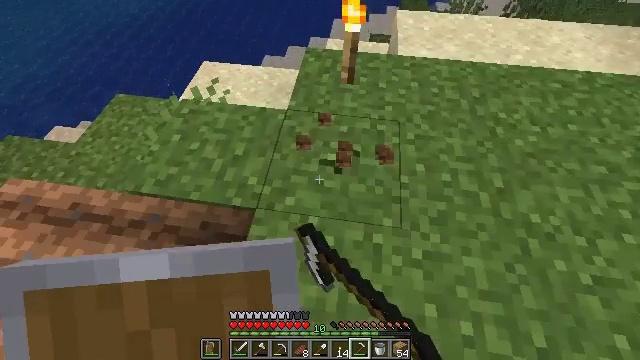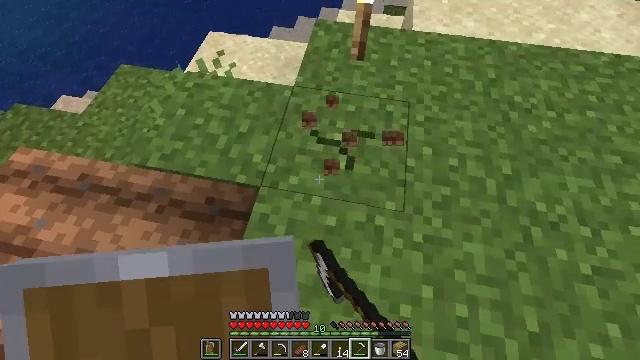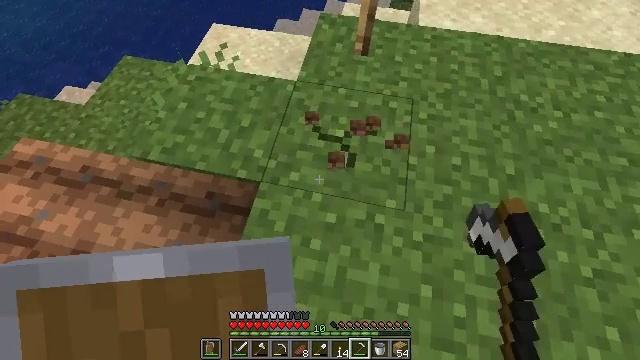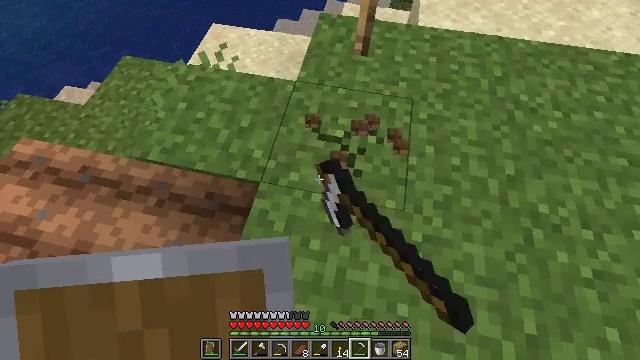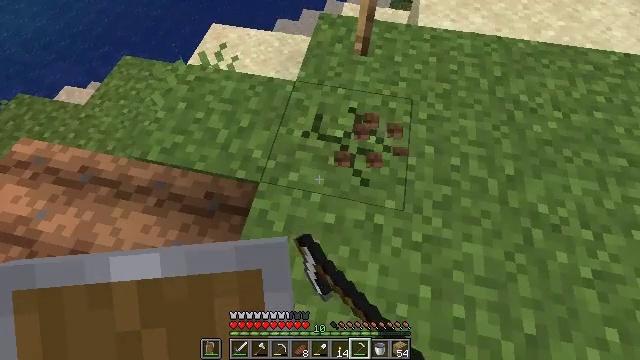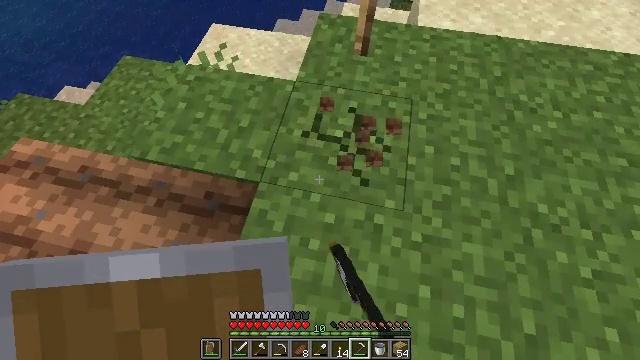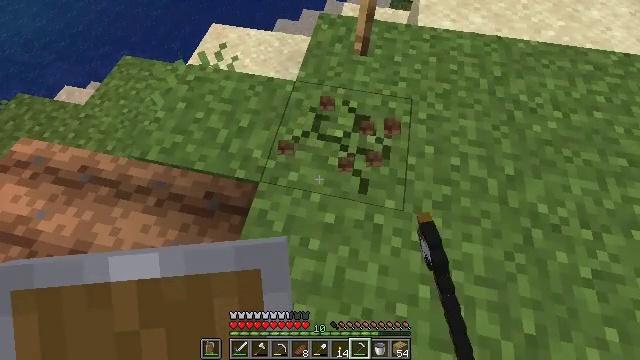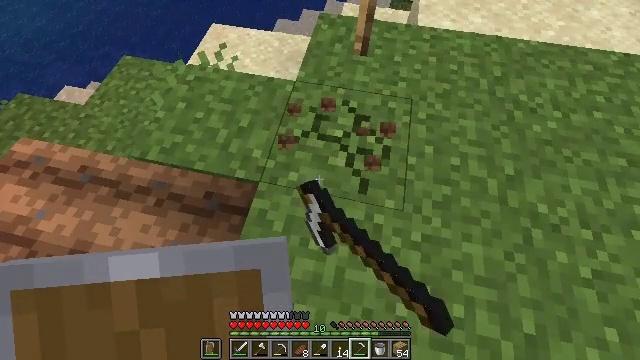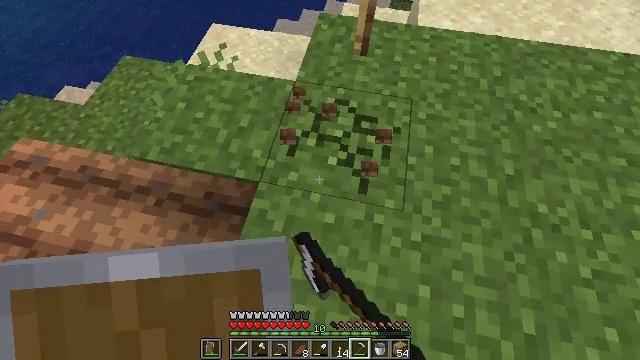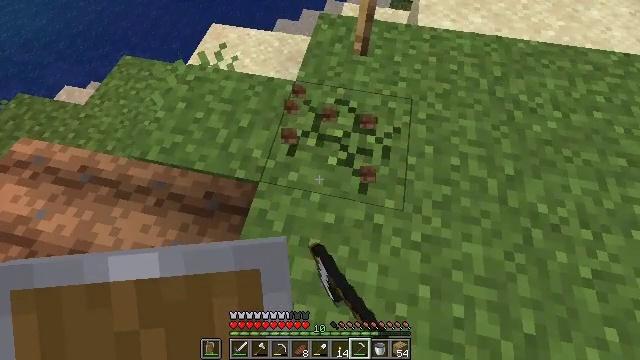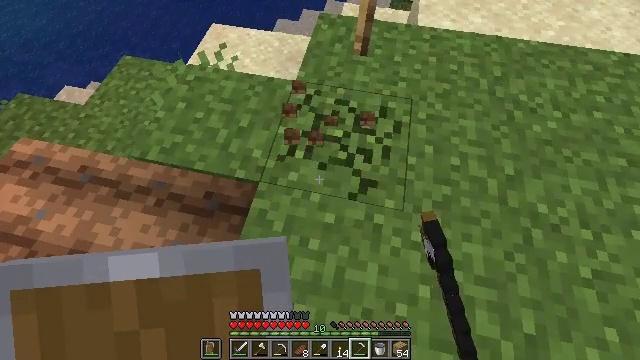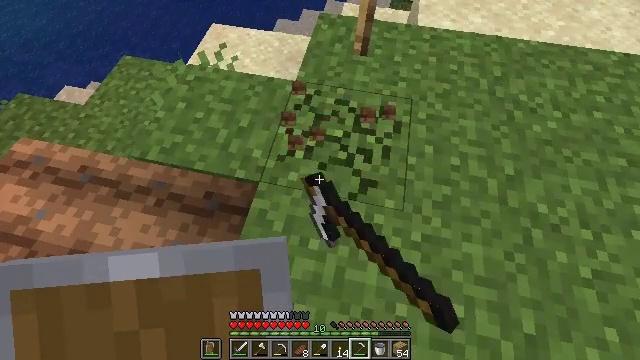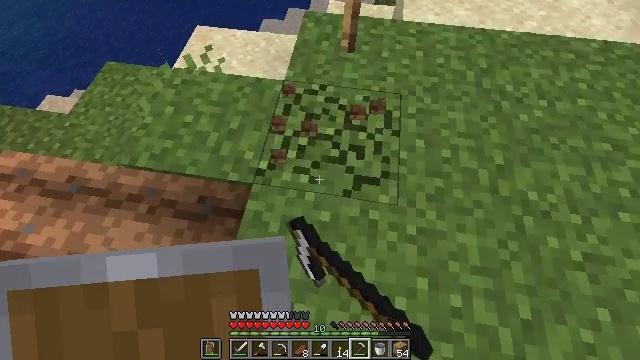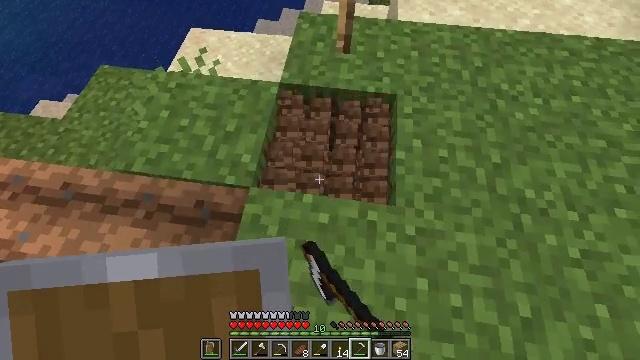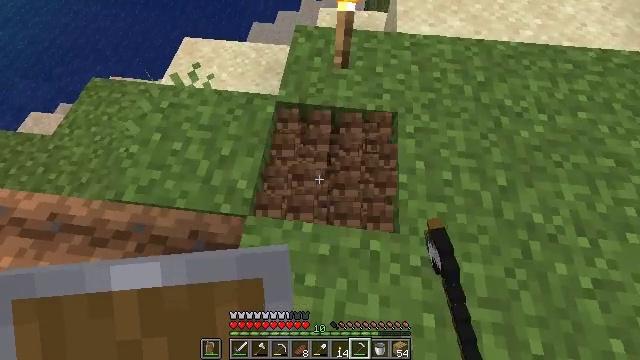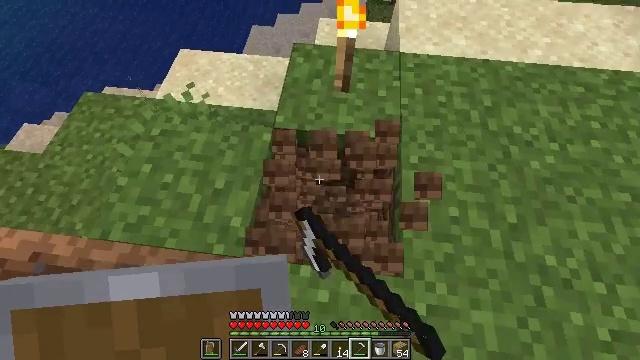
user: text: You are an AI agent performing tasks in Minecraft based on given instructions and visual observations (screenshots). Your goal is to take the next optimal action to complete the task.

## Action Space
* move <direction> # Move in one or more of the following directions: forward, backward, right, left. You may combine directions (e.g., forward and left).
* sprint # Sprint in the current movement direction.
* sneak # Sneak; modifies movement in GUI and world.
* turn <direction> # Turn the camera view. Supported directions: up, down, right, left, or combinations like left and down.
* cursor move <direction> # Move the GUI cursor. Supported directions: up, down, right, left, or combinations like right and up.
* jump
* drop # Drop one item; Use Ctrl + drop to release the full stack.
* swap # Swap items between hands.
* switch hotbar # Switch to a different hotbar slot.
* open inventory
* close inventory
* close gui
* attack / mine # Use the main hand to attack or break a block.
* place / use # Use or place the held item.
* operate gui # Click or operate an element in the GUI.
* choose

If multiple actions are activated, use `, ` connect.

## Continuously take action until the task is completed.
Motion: motion action
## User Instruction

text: Gather grass block for landscaping.
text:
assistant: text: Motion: turn left and down, attack / mine
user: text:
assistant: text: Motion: turn left and down, attack / mine
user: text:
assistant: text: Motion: attack / mine
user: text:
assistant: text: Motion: attack / mine
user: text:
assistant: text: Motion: attack / mine
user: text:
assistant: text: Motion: attack / mine
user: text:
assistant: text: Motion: attack / mine
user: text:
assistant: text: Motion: attack / mine
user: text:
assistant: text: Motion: attack / mine
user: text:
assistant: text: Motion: attack / mine
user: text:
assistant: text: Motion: attack / mine
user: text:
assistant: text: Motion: turn right, attack / mine
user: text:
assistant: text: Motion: move forward, turn right, attack / mine
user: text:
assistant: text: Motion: move forward, attack / mine
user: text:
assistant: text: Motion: move forward, attack / mine
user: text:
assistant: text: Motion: turn right and down, attack / mine
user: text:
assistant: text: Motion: turn right and down, attack / mine
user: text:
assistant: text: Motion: attack / mine